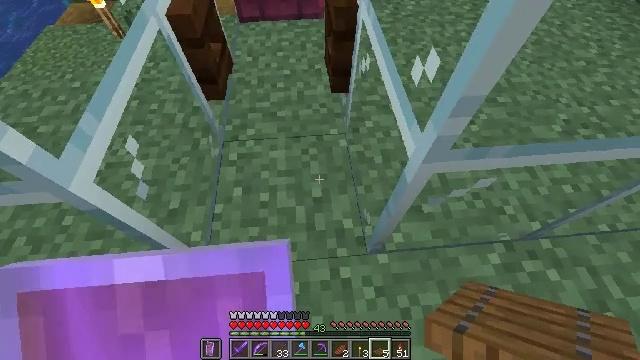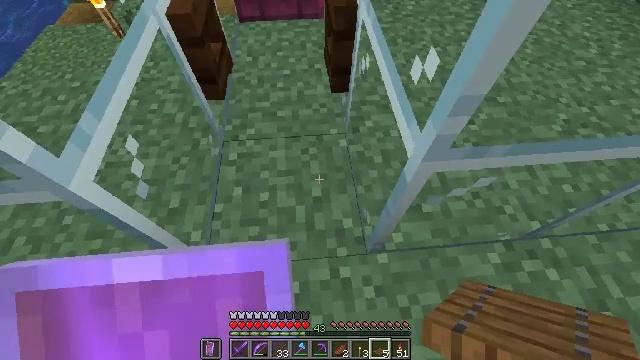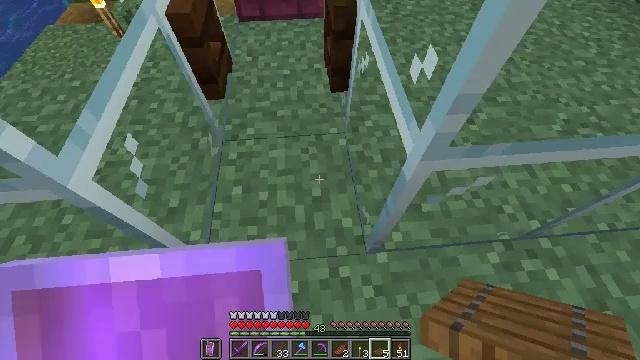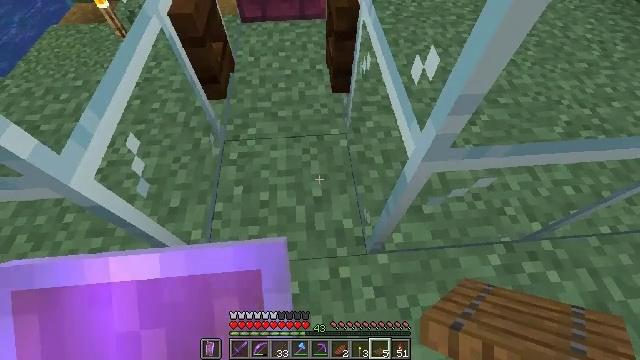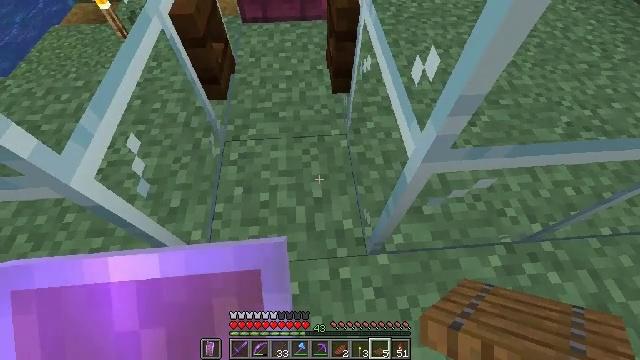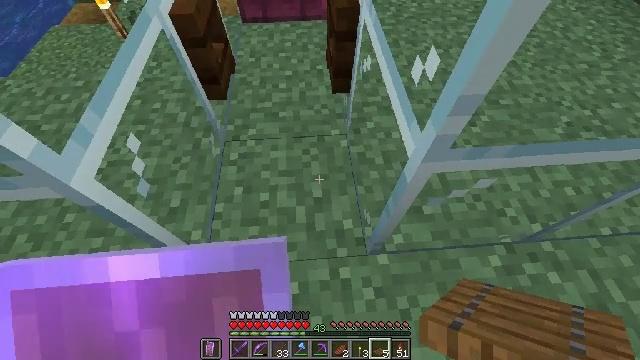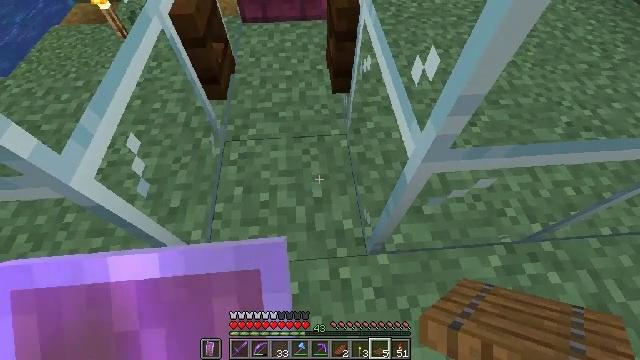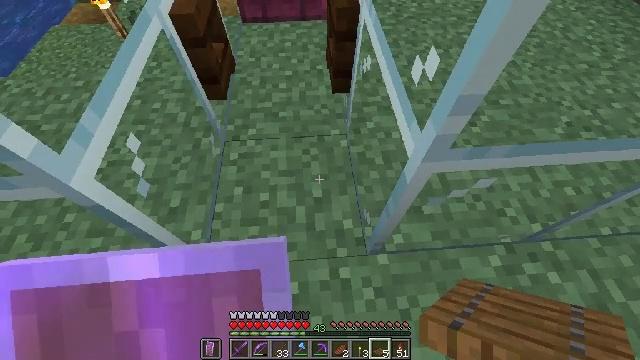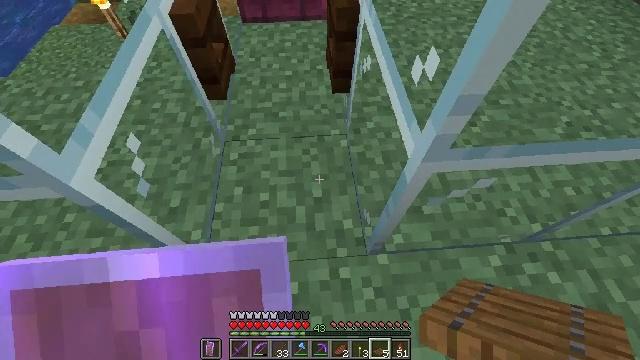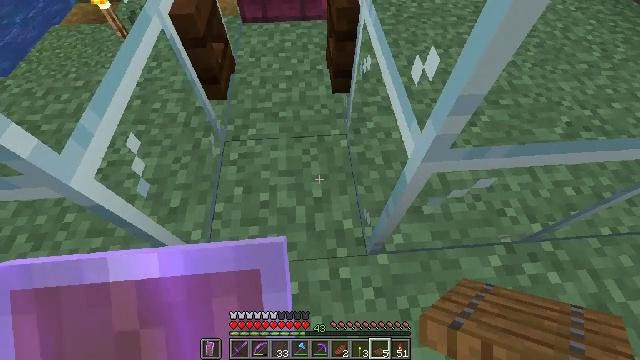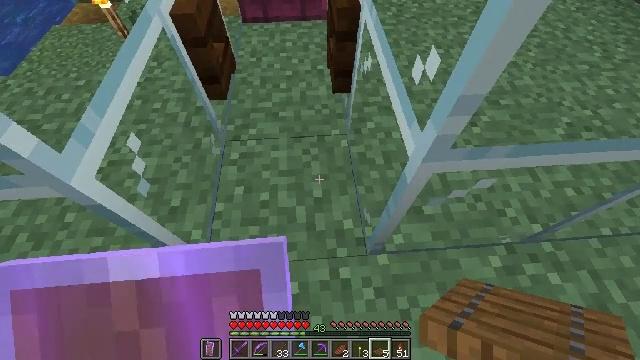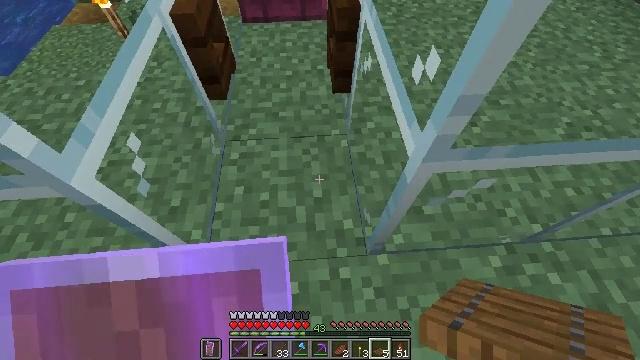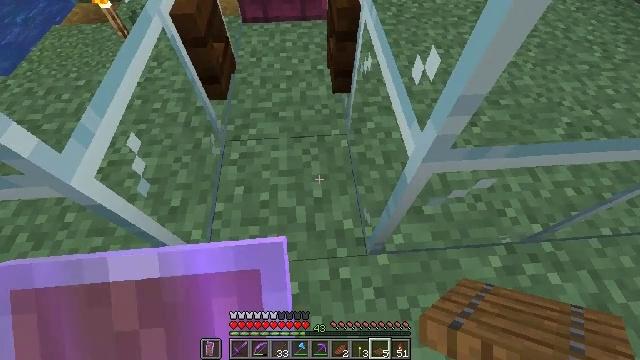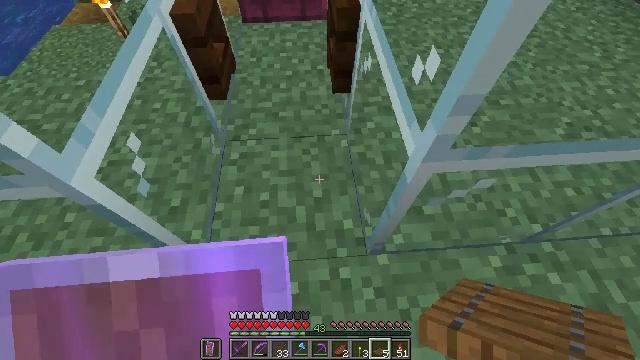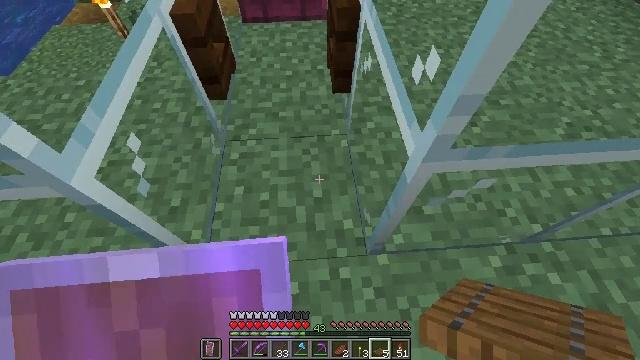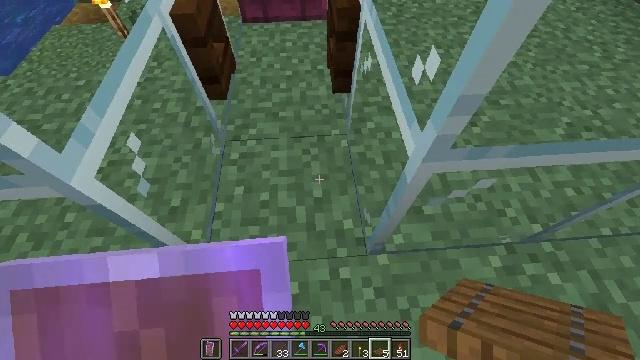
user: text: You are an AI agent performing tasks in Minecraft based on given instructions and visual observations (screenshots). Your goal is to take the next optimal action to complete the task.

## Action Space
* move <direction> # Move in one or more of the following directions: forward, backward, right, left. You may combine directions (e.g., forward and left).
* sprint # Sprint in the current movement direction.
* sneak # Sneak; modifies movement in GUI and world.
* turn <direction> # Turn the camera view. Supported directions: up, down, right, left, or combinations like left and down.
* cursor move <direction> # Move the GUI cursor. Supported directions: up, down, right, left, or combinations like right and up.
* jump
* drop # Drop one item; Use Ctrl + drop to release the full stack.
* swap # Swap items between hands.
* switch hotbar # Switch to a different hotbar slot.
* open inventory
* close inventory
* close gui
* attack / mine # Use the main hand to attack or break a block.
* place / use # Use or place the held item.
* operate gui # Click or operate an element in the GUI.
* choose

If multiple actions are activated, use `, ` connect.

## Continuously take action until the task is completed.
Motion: motion action
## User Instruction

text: Mine the dark oak fence gate.
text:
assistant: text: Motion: no_op
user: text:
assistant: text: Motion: no_op
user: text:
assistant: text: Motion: no_op
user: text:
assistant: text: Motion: no_op
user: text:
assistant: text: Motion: no_op
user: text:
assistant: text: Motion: no_op
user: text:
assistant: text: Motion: no_op
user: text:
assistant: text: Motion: no_op
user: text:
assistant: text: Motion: no_op
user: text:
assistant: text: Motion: no_op
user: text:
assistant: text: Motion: no_op
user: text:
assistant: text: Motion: no_op
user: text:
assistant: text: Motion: no_op
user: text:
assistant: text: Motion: no_op
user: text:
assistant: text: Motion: no_op
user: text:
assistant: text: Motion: no_op
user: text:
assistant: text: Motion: no_op
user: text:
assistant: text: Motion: turn left
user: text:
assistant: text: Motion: no_op
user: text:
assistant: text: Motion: no_op
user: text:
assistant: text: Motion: move back
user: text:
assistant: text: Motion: move back
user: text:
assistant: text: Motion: move back
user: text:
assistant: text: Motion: no_op
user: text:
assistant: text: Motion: no_op
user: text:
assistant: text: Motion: no_op
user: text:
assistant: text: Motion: no_op
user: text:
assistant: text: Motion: no_op
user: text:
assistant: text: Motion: no_op
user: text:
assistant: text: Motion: turn left and up